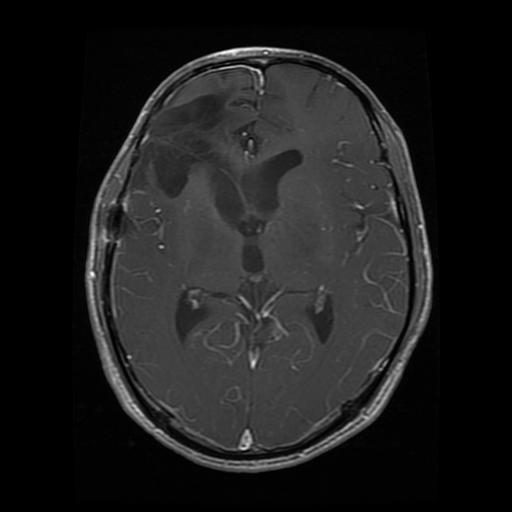
Label: glioma